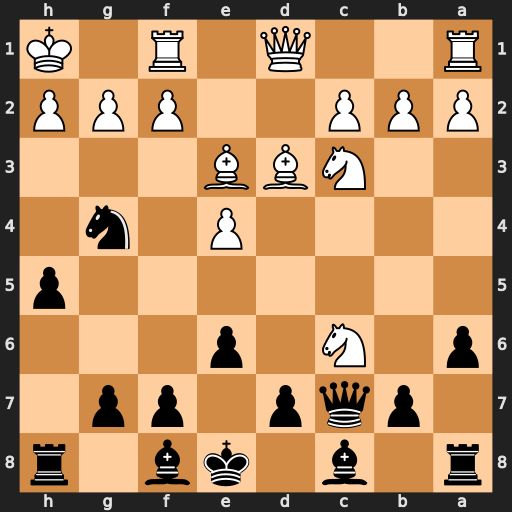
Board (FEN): r1b1kb1r/1pqp1pp1/p1N1p3/7p/4P1n1/2NBB3/PPP2PPP/R2Q1R1K
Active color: b
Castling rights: kq
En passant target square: -
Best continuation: Qxh2#